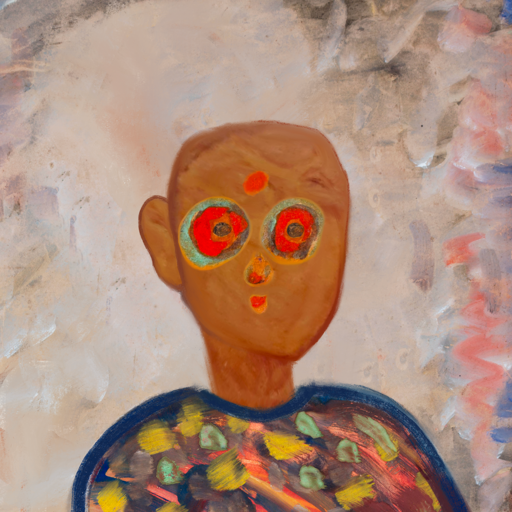
Background: Roy_Bahadur, Head And Neck Front: Pious_Lady, Face Front: Sisters, Bust: Mother_And_Son_Mother, Hair Front: Blank, Head Accessory: Blank, Second Necklace: Blank, Necklace: Blank, Baby: Blank